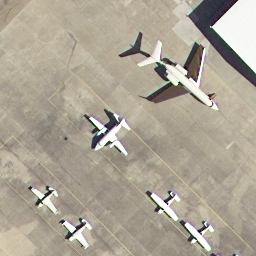
Label: airplane